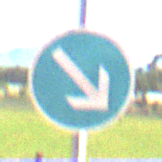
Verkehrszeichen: VorgeschriebeneVorbeifahrtRechts
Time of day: MorningAfternoon
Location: Outdoor (RoadRail)
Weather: Clear
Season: NotSpecified
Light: Natural